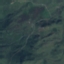
Land use / land cover: HerbaceousVegetation